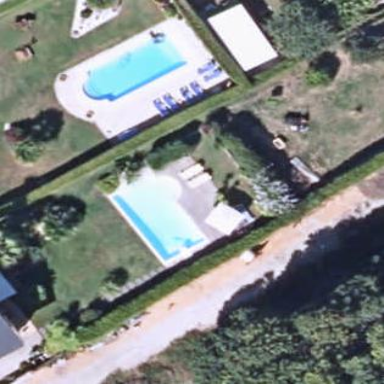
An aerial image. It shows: Swimming pool located in leisure land.